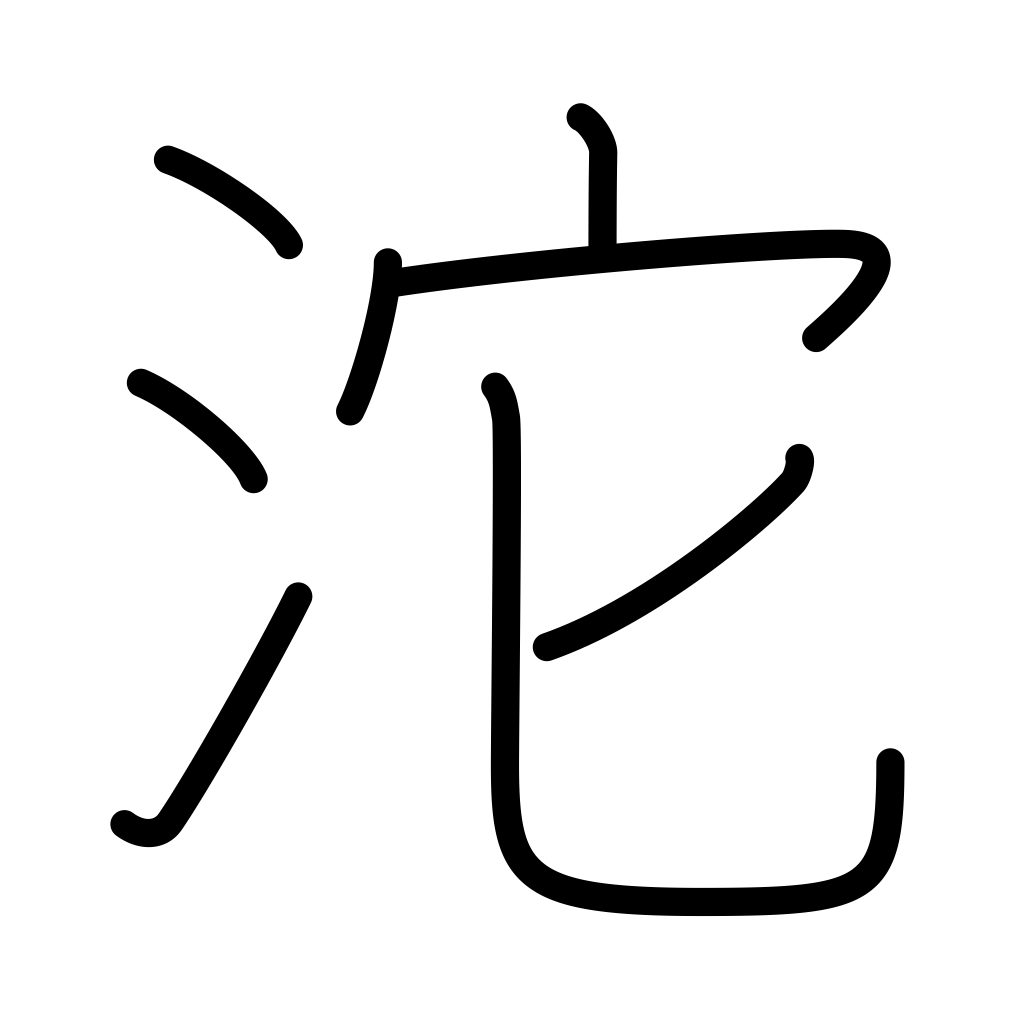
Meaning: flowing of tears